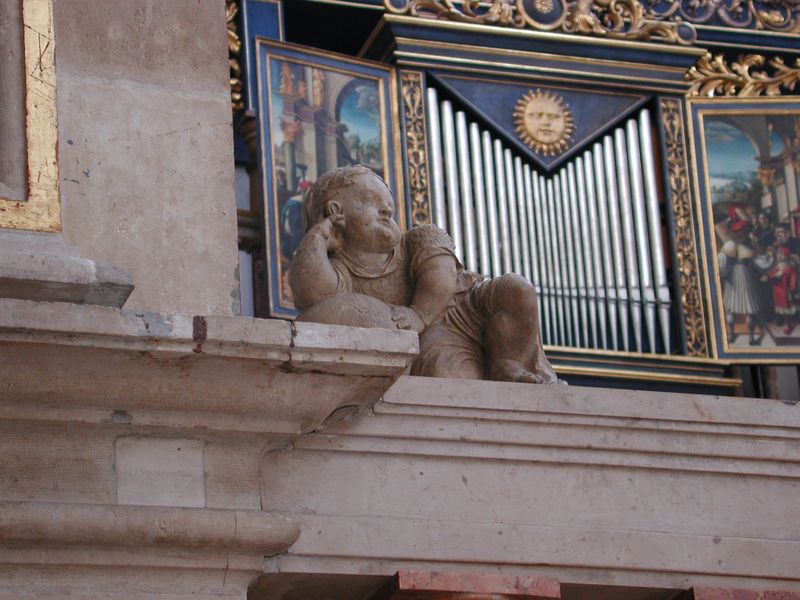
Titel: Orgelgehäuse mit Ornament und Tafelgemälden
Standort: Augsburg, St. Anna, Fuggerkapelle (EU - D - B)
Schlagwörter: blau, himmel, wolken, dreieck, menschen, pfeiler, säule, arm, silber, stein, kirche, sonne, figur, gold, kind, engel, putte, putto, ruhe, bogen, rast, dick, aufstützen, strahlen, kugel, altar, sims, orgel, doppelkinn, aufgestützt, orgelpfeifen, simms, übergewicht, liegende figur, übergewichtig, pfeiffen, x